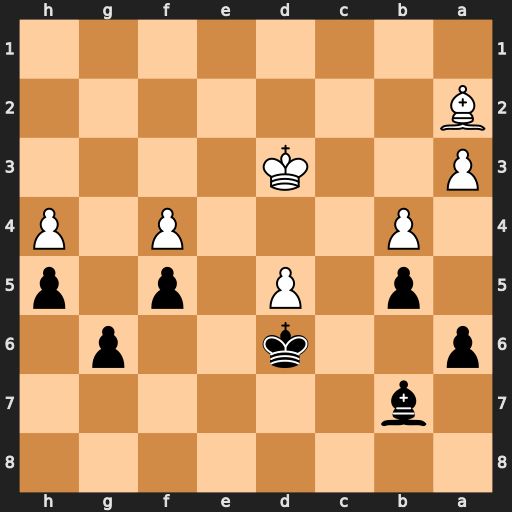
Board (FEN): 8/1b6/p2k2p1/1p1P1p1p/1P3P1P/P2K4/B7/8
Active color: b
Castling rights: -
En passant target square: -
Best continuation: Bxd5 Bxd5 Kxd5 Ke3 Kc4